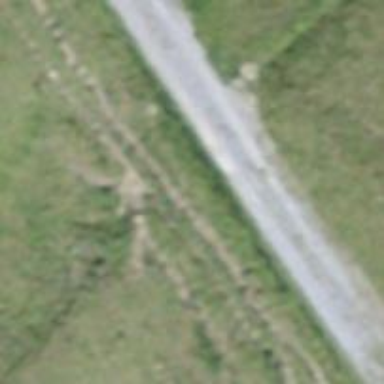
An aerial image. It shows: Culvert tunnel crossing ditch waterway.